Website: home-depot
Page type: customer-info-address
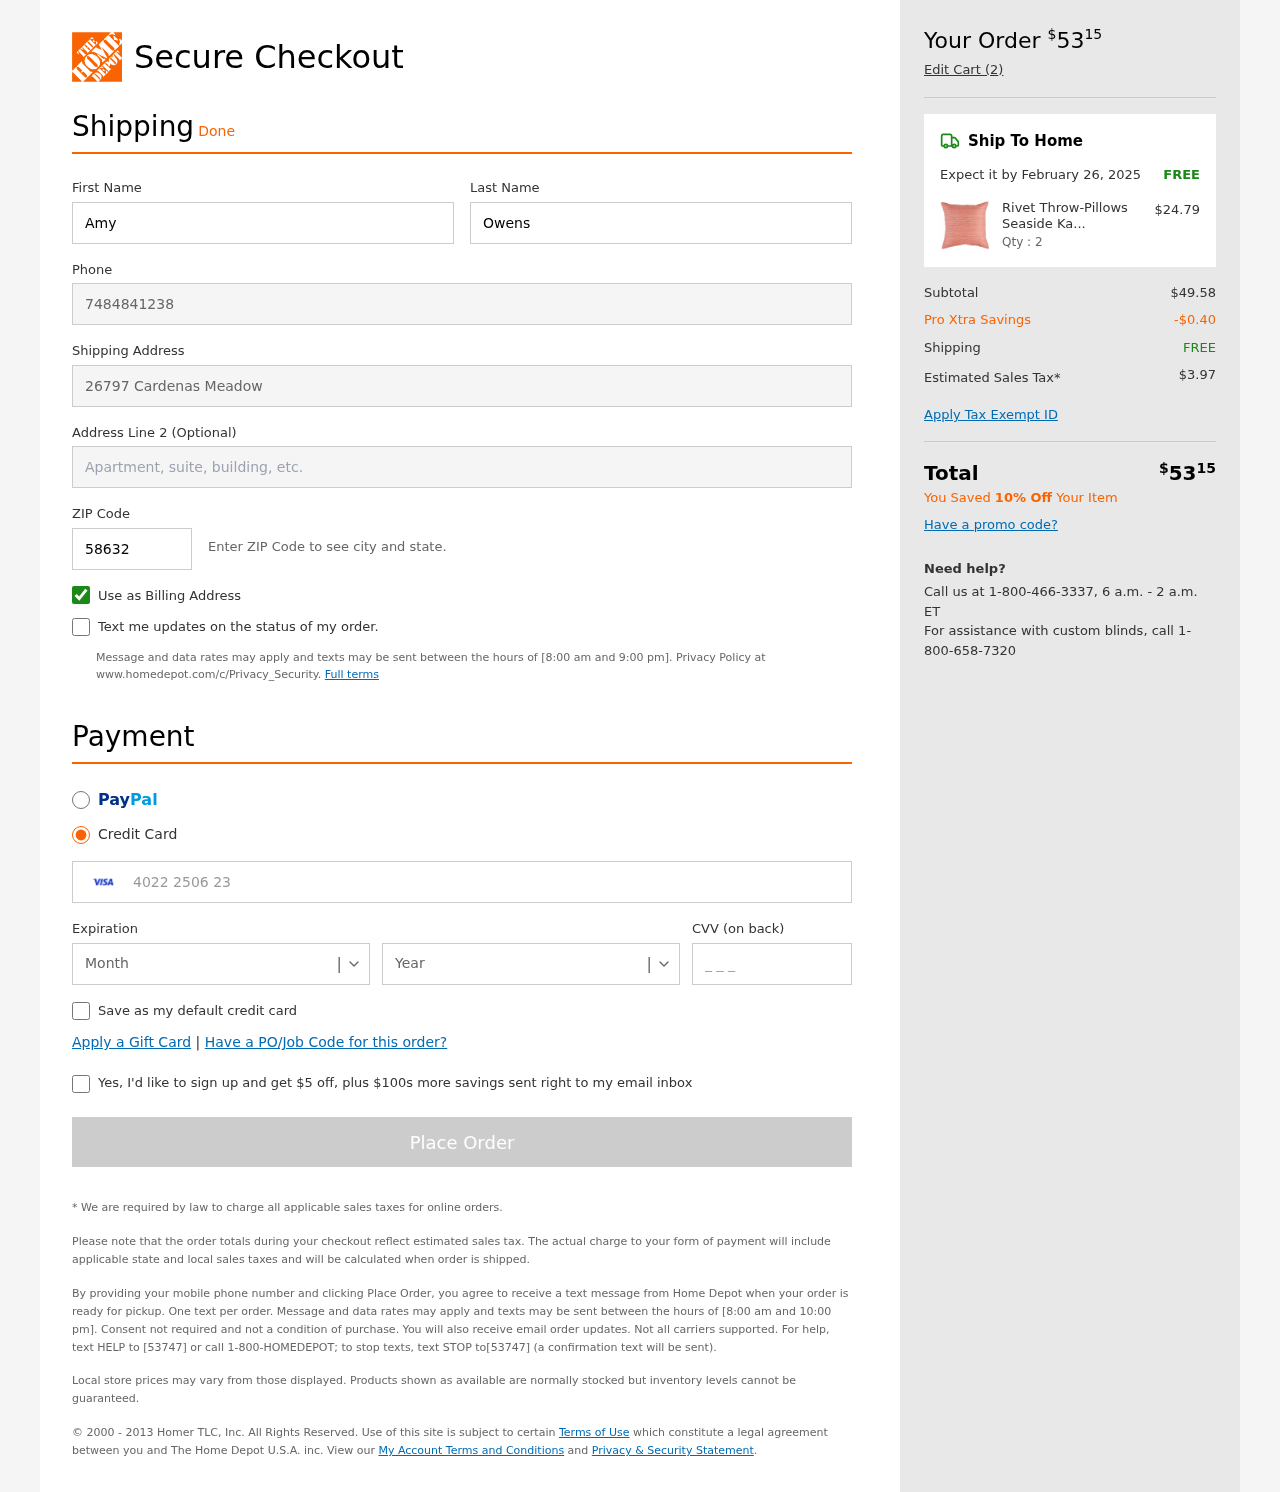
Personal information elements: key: PII_CARD_CVV
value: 150
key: PII_CARD_EXPIRY_MONTH
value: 05
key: PII_CARD_EXPIRY_YEAR
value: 29
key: PII_CARD_NUMBER
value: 4022 2506 2399 0766
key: PII_FIRSTNAME
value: Amy
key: PII_LASTNAME
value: Owens
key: PII_PHONE
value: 7484841238
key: PII_POSTCODE
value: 58632
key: PII_STREET
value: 26797 Cardenas Meadow
Product elements: key: PRODUCT1_NAME
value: Rivet Throw-Pillows Seaside Kawaii Outdoor
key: PRODUCT1_PRICE
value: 24.79
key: PRODUCT1_QUANTITY
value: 2
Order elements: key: ORDER_TOTAL
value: $5315
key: ORDER_NUM_ITEMS
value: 2
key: ORDER_DELIVERY_DATE
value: February 26, 2025
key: ORDER_SHIPPING_COST
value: FREE
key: ORDER_SUBTOTAL
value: $49.58
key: ORDER_DISCOUNT
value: -$0.40
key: ORDER_SHIPPING_COST2
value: FREE
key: ORDER_TAX
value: $3.97
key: ORDER_TOTAL2
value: $5315
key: ORDER_SAVINGS_MESSAGE
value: You Saved 10% Off Your Item